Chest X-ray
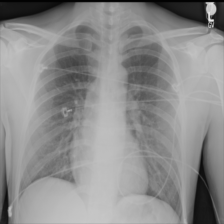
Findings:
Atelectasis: negative
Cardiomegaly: negative
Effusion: negative
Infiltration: negative
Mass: negative
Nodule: negative
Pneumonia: negative
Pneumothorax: negative
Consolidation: negative
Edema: negative
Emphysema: negative
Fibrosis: negative
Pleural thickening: negative
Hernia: negative